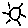
Label: sun